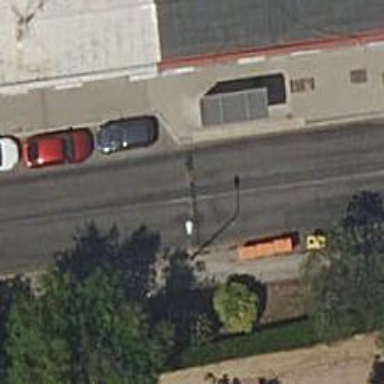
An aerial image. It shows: Traffic hump for calming the traffic.